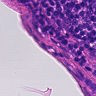
Metastatic tissue present: yes